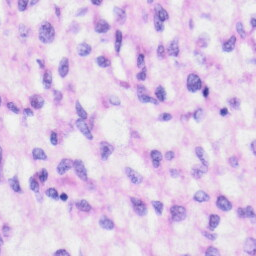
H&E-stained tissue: Liver